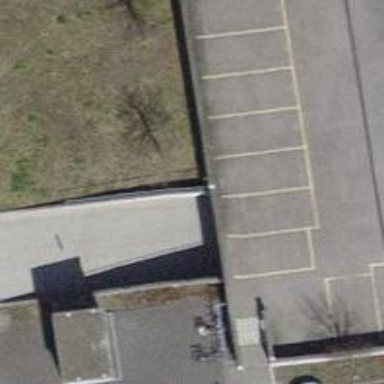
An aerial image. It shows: Parking entrance.